Question: A lot of times I see people splitting up a Project into 2 separate projects, like in this screenshot:

What is the point of seperating Ingot and IngotAPI instead of putting them both in the same project because they get compiled together anyways?
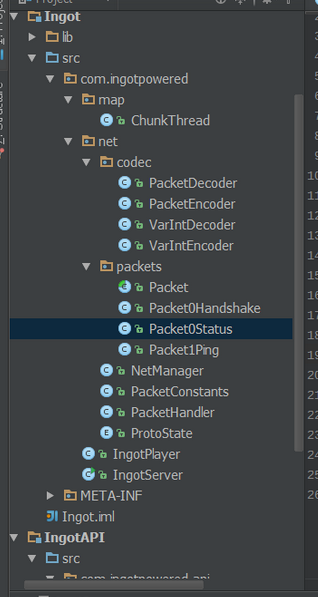
Answer: Several cases.
Need or desire to have API from (one of) its implementation. With the (Service Provider Interface) you provide just an interface, against which client application program. Then the java SPI provides a lookup to use one of the possible implementations. Used for the XML parser. Similar for JDBC. Decoupling an API means that a client need not be recompiled if the API remains unchanged, but the implementation was changed.
In general having several projects allows to consider every project a , a unit that imports a specified list of other modules, and forms a layered hierarchy. This can give a software system much higher quality, no back and forth imports. Next generation java will get modules.